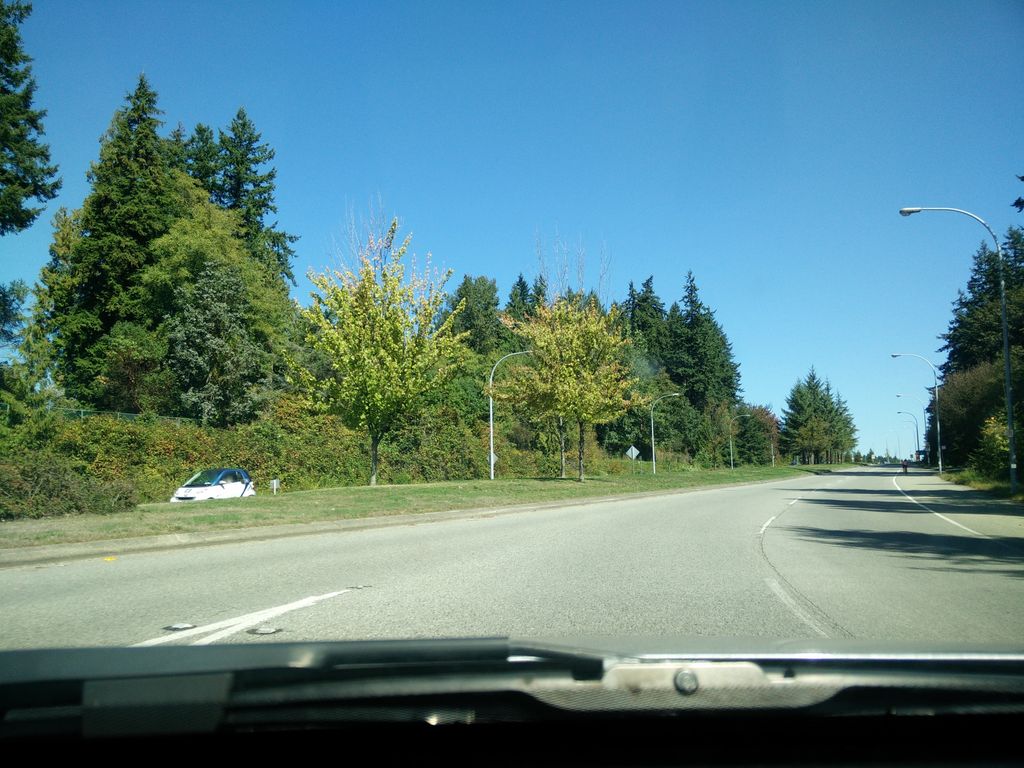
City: vancouver